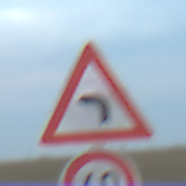
Verkehrszeichen: KurveLinks
Zusatzzeichen unten: Geschwindigkeit60
Umgebung: Outdoor, RoadRail
Tageszeit: SunriseSunset
Wetter: PartlyCloudy
Licht: Natural
Jahreszeit: NotSpecified
Kontrast: LowContrast